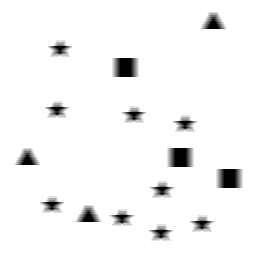
Squares: 3
Triangles: 3
Stars: 9
Total shapes: 15